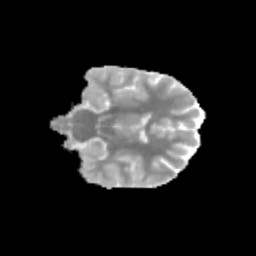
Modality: MD
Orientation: coronal
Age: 12
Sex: female
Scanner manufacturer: siemens
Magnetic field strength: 3 T
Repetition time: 3.8 s
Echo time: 0.07 s